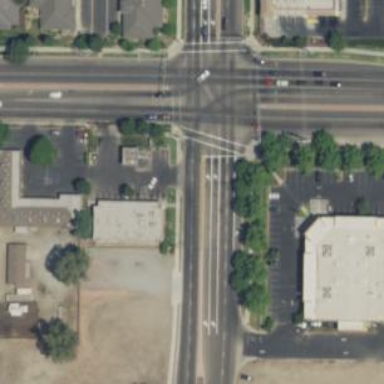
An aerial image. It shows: Crossing on the road with line markings.